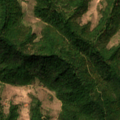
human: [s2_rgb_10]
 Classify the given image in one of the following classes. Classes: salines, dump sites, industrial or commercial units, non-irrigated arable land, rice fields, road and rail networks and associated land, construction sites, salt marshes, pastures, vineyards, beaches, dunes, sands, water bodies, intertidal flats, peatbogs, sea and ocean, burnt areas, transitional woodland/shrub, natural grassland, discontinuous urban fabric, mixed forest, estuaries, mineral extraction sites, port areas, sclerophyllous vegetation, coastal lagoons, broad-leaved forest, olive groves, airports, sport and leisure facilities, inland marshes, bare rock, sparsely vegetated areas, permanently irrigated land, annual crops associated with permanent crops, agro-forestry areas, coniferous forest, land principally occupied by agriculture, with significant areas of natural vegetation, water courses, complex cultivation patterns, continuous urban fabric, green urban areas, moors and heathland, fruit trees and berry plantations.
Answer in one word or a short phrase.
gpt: pastures, complex cultivation patterns, land principally occupied by agriculture, with significant areas of natural vegetation, broad-leaved forest